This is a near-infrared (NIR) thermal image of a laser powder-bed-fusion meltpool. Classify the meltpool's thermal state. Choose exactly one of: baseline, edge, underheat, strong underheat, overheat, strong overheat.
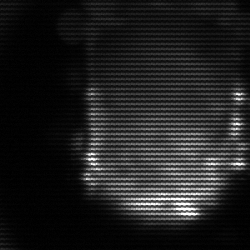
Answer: baseline